Question: Before I asked to remove the padding of the PreferenceActivity/PreferenceFragment:
<URL>
This time I having trouble adjusting margin/padding before Title Text. (See image below).

Does anybody have any idea?
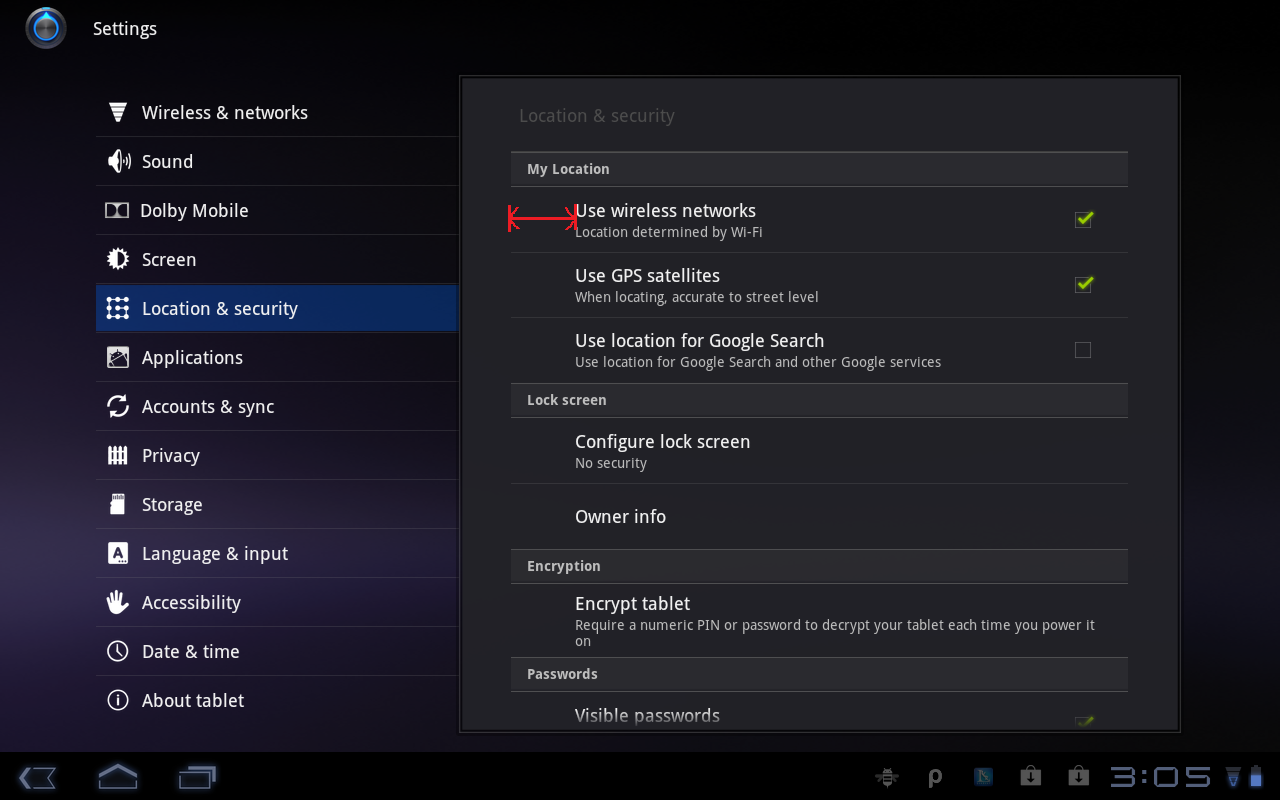
Answer: You could customize you checkbox like this:
MyPreference.xml
'''
<CheckBoxPreference android:key="testcheckbox"
android:title="Checkbox Title"
android:summary="Checkbox Summary..."
android:layout="@layout/custom_checkbox_preference_layout">
</CheckBoxPreference>
'''
and custom_checkbox_preference_layout.xml
'''
<?xml version="1.0" encoding="utf-8"?>
<LinearLayout xmlns:android="http://schemas.android.com/apk/res/android"
android:layout_width="match_parent"
android:layout_height="wrap_content"
android:minHeight="?android:attr/listPreferredItemHeight"
android:gravity="center_vertical"
android:paddingLeft="16dip"
android:paddingRight="?android:attr/scrollbarSize">
<LinearLayout
android:layout_width="wrap_content"
android:layout_height="match_parent"
android:minWidth="0dp"
android:gravity="center"
android:orientation="horizontal">
<ImageView
android:id="@+android:id/icon"
android:layout_width="wrap_content"
android:layout_height="wrap_content"
android:layout_gravity="center"
/>
</LinearLayout>
<RelativeLayout
android:layout_width="wrap_content"
android:layout_height="wrap_content"
android:layout_marginRight="6dip"
android:layout_marginTop="6dip"
android:layout_marginBottom="6dip"
android:layout_weight="1">
<TextView android:id="@+android:id/title"
android:layout_width="wrap_content"
android:layout_height="wrap_content"
android:singleLine="true"
android:textAppearance="?android:attr/textAppearanceMedium"
android:ellipsize="marquee"
android:fadingEdge="horizontal" />
<TextView android:id="@+android:id/summary"
android:layout_width="wrap_content"
android:layout_height="wrap_content"
android:layout_below="@android:id/title"
android:layout_alignLeft="@android:id/title"
android:textAppearance="?android:attr/textAppearanceSmall"
android:textColor="?android:attr/textColorSecondary"
android:maxLines="4" />
</RelativeLayout>
<!-- Preference should place its actual preference widget here. -->
<LinearLayout android:id="@+android:id/widget_frame"
android:layout_width="wrap_content"
android:layout_height="match_parent"
android:gravity="center"
android:orientation="vertical" />
</LinearLayout>
'''
the point is android:minWidth="0dp".